This continuous-wavelet-transform scalogram was computed from a bearing vibration snapshot. Classify the bearing condition as one of: normal, inner_race, outer_race, ball.
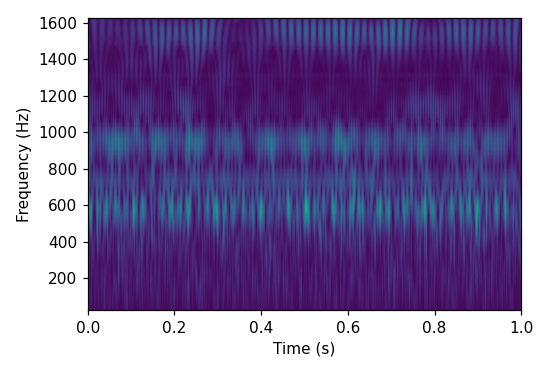
Answer: normal